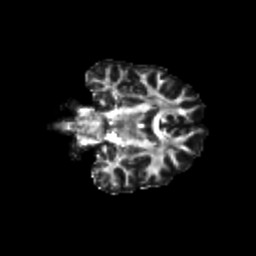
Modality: FA
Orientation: coronal
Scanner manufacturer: siemens
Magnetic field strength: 3 T
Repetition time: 9.2 s
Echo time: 0.084 s